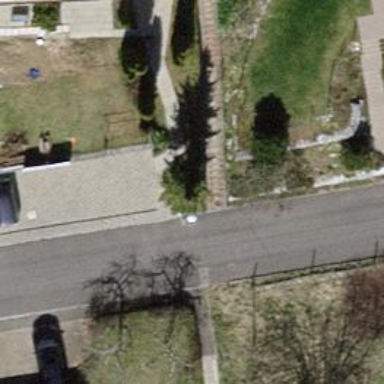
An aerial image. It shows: Steps with paving stones. There is ramp available as well.